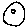
Label: moon